Field crop: maize
Growth stage: 2
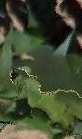
Species: maize